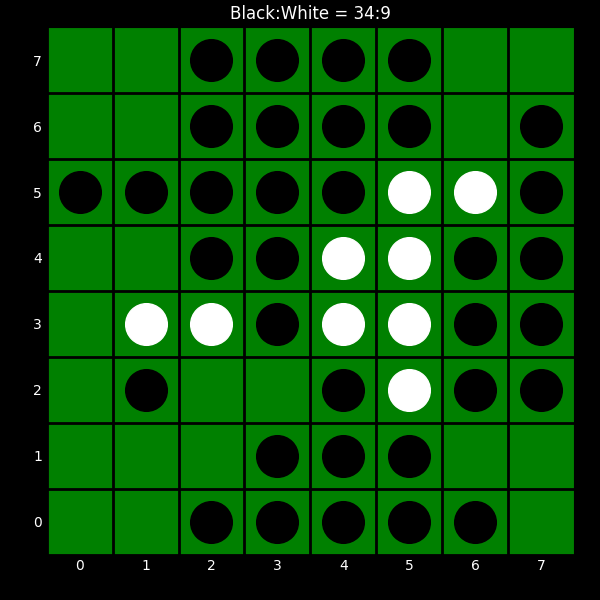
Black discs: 34
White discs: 9